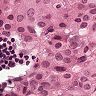
Metastatic tissue present: yes